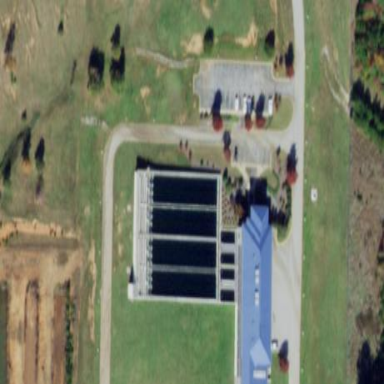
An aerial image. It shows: Wastewater plant.